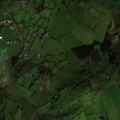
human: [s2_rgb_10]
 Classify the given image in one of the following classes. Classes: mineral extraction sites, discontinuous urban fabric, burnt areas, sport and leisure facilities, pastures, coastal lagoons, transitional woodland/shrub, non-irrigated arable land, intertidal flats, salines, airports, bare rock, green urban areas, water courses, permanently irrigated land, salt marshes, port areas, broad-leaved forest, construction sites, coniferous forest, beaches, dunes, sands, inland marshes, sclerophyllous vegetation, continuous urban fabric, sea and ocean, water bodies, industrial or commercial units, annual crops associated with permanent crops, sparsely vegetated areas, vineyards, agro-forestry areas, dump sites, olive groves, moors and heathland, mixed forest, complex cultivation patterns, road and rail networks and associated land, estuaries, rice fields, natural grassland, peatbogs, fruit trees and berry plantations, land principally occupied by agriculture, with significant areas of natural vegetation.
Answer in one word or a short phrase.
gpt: pastures